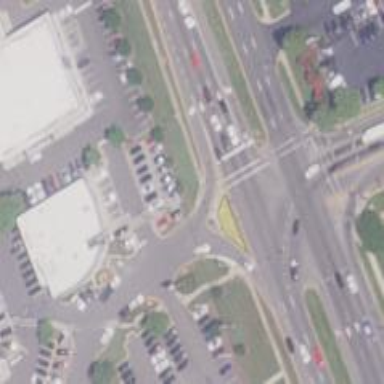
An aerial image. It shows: Unmarked road crossing.